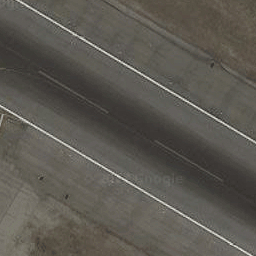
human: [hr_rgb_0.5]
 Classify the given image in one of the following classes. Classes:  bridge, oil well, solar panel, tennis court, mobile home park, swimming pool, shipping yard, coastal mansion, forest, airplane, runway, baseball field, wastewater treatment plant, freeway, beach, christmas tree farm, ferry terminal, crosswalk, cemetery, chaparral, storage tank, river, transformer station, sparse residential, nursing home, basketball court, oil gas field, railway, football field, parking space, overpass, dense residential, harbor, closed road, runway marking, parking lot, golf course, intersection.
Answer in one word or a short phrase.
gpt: runway